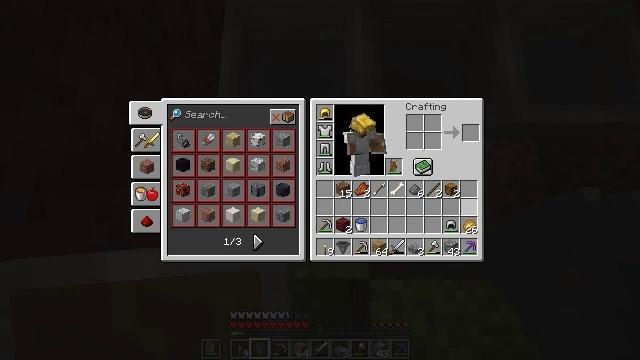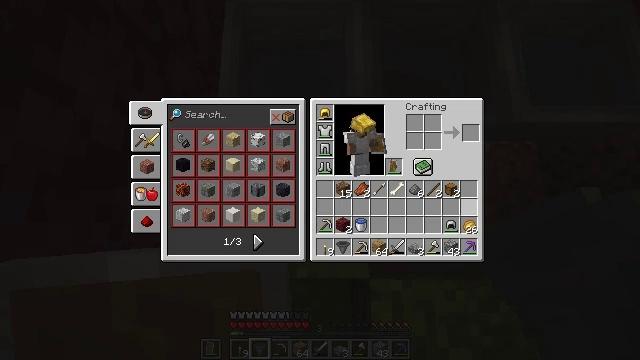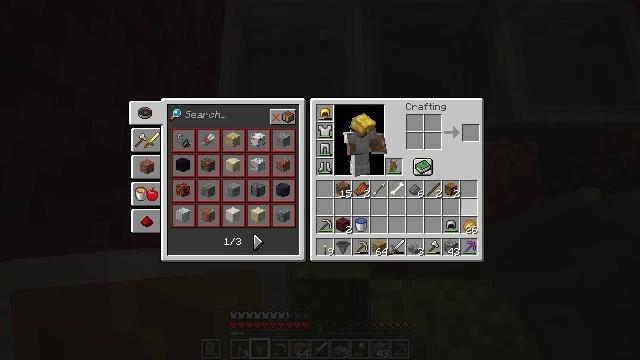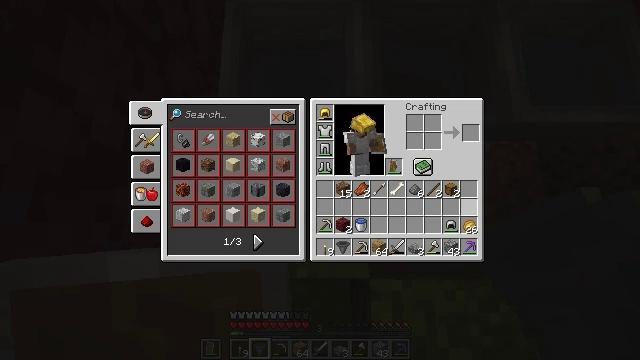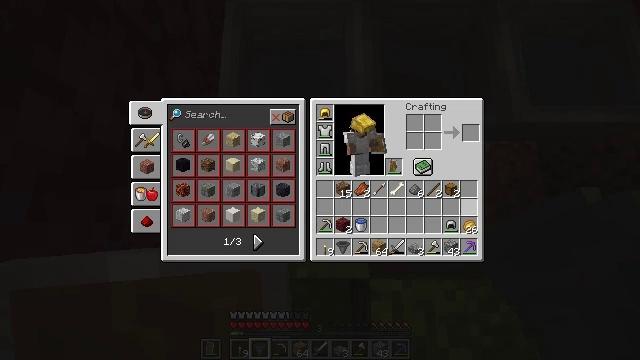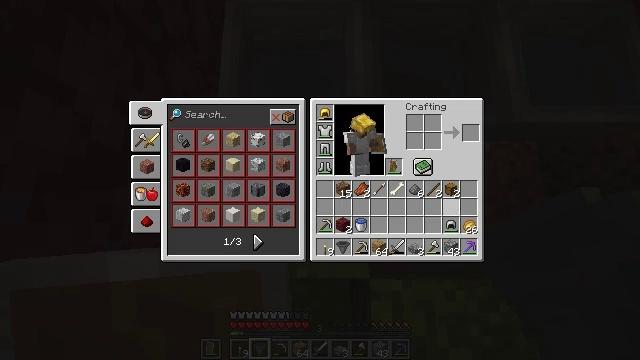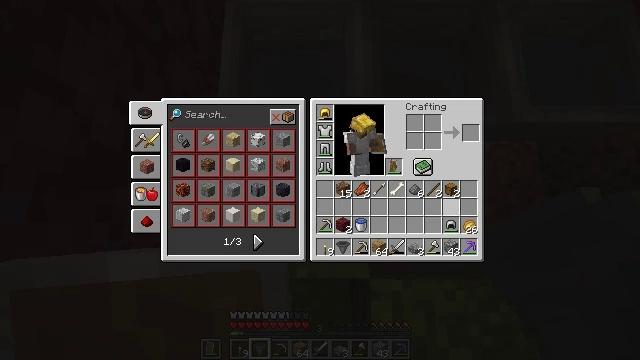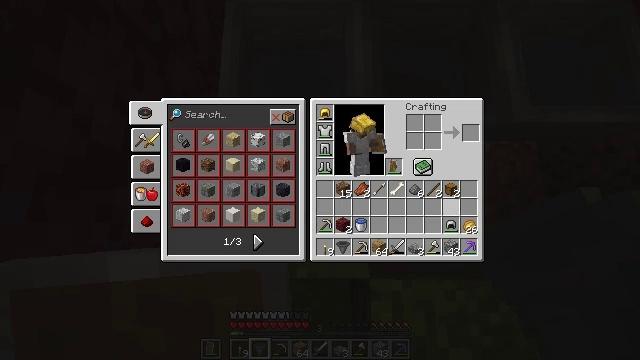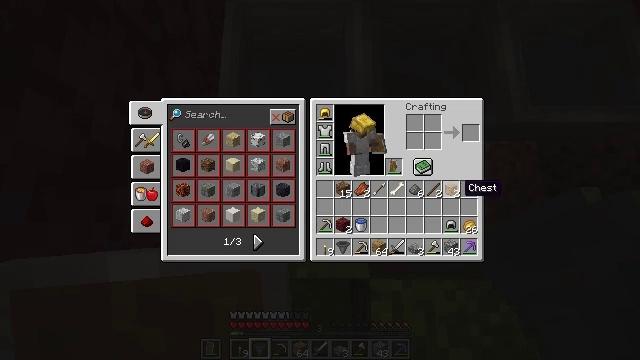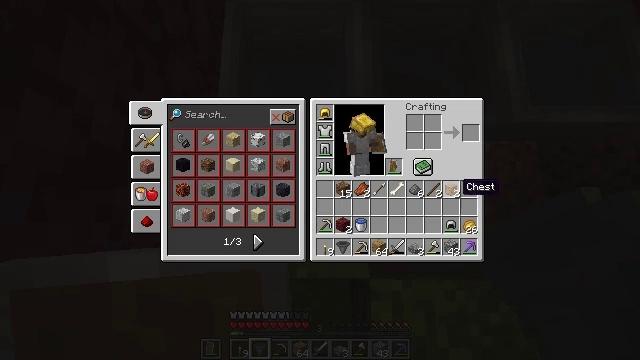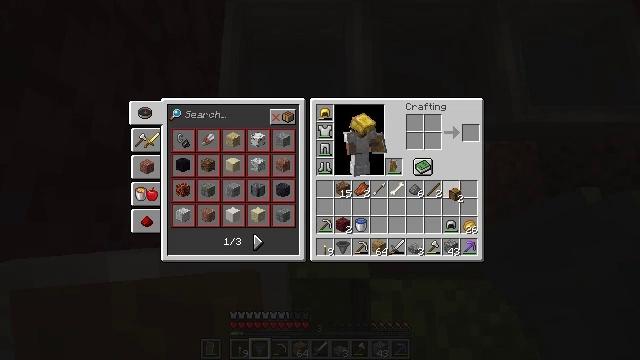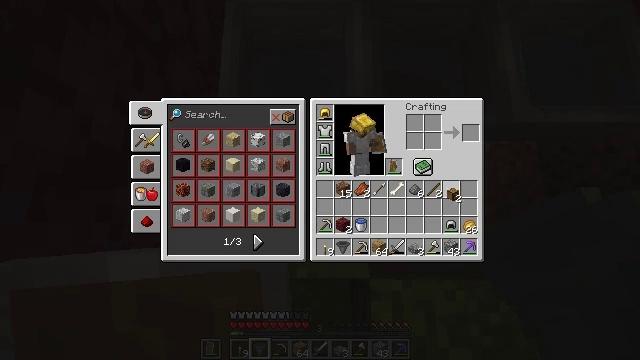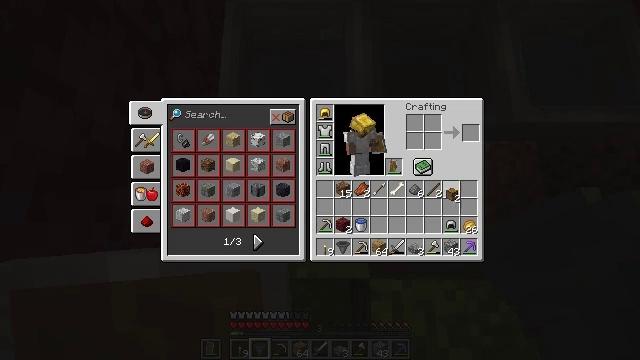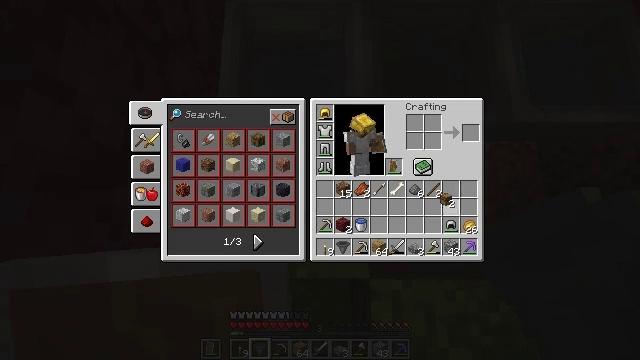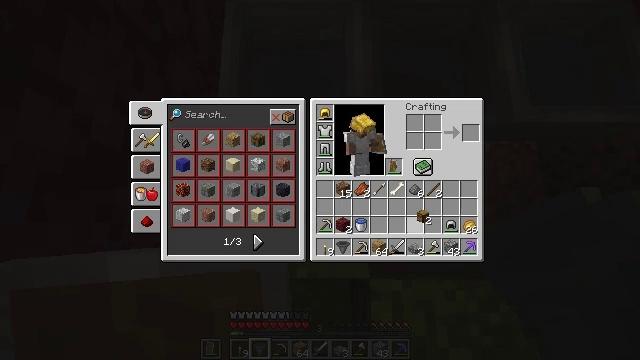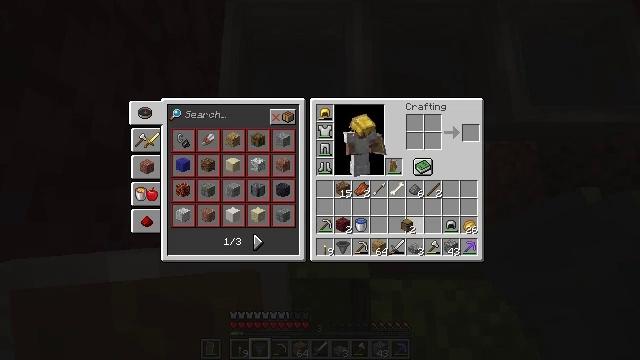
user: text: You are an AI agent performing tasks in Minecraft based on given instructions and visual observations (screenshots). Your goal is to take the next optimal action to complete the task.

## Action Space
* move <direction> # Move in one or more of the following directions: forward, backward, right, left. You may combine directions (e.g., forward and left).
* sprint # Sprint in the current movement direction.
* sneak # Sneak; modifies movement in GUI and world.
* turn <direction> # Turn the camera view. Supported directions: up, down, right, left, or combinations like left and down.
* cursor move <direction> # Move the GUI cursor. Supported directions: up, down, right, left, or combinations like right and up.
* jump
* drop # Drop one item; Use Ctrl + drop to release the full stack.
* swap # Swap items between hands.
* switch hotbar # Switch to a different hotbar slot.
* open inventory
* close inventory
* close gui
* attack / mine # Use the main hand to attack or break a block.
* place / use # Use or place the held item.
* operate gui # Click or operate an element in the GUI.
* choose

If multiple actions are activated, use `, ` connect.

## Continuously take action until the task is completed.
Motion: motion action
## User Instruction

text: Break the hopper to reuse it.
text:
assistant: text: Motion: no_op
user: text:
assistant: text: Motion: no_op
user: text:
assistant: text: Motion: no_op
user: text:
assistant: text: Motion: no_op
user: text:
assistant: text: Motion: turn left
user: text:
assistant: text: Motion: no_op
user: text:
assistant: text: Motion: no_op
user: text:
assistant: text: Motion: no_op
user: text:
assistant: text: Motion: no_op
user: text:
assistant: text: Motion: attack / mine
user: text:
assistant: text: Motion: attack / mine
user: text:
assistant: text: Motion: attack / mine
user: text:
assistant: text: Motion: no_op
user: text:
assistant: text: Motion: turn left and down
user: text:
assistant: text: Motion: turn left and down
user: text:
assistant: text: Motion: turn left
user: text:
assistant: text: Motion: no_op
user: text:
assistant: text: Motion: turn left
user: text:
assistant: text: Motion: no_op
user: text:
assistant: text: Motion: turn left
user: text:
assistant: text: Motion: no_op
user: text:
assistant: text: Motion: turn left
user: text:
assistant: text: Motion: no_op
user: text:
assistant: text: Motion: no_op
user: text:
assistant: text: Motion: no_op
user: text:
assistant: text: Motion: no_op
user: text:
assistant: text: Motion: no_op
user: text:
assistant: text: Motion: turn left
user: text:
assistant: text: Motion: attack / mine
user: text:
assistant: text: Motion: attack / mine